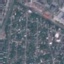
Land use / land cover class: Residential